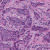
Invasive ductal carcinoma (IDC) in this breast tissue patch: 1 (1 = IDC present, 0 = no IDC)